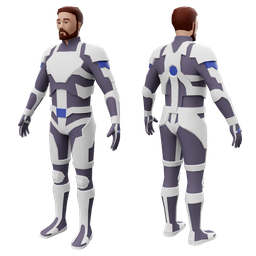
Label: people